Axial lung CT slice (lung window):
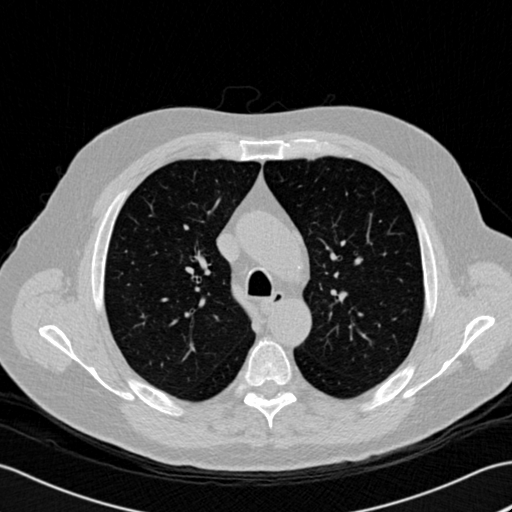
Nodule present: no